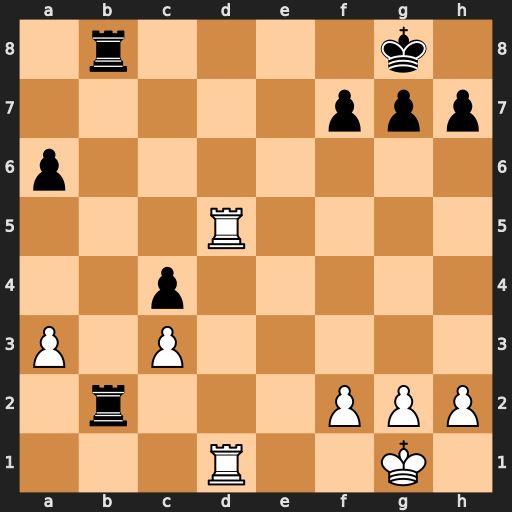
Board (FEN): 1r4k1/5ppp/p7/3R4/2p5/P1P5/1r3PPP/3R2K1
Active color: w
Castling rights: -
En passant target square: -
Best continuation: Rd8+ Rxd8 Rxd8#